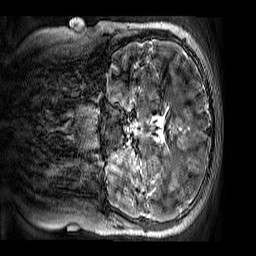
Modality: T2w
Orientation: coronal
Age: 10
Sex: male
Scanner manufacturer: siemens
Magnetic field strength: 3 T
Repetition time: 3.2 s
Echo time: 0.408 s